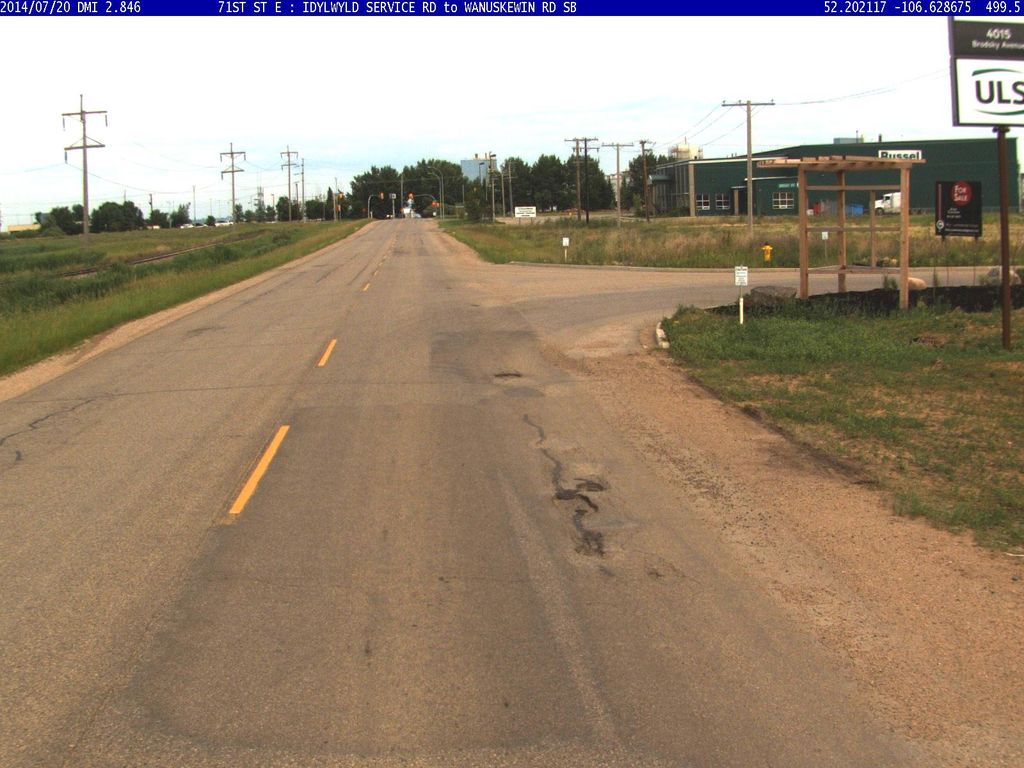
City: saskatoon